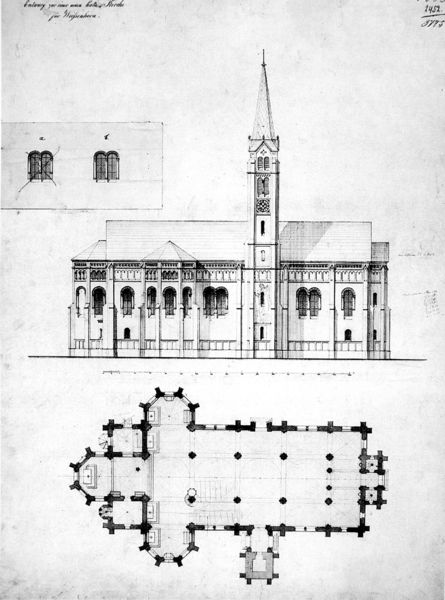
Titel: Mariä Himmelfahrt, Weißenhorn, Aufriss und Grundriss
Künstler: August von Voit
Standort: München
Institution: Architekturmuseum der Technischen Universität
Schlagwörter: dunkel, flügel, gott, schatten, kirchturm, fenster, grau, hell, licht, pfeiler, schwarz, skizze, säule, säulen, tür, weiss, zeichnung, dach, gebäude, haus, alt, architektur, bibel, sockel, spitze, bild, signatur, kirche, schlank, decke, england, frontal, gotik, renaissance, turm, turmspitze, vorbau, schiff, schiffe, schrift, papier, modell, ansicht, bogen, fassade, italien, türen, last, mauer, grafik, linien, backstein, türe, sigantur, rundbogen, joche, spitz, steif, detail, schmal, seitenansicht, uhr, stil, model, hoch, kirchen, bögen, wände, eingang, gewölbe, burg, glaube, glockenturm, kirchenturm, kreuz, türmchen, türme, palast, rundfenster, dom, linie, draufsicht, denkmal, schlicht, schnitt, schwarz-weiss, radierung, stich, seite, text, beschriftung, bleistift, helm, beten, gebet, entwurf, altar, hauptschiff, kathedrale, langhaus, fries, portal, kirchenschiff, gesims, mittelschiff, glocke, dreischiffig, gotisch, obergaden, querhaus, rosette, seitenschiff, spitzbogen, zwerggalerie, mauern, romantisch, portikus, karg, altarraum, apsis, rundbögen, gottesdienst, pastor, priester, romanik, segnen, segnung, florenz, chor, kapelle, frontansicht, historismus, plan, horizontal, ballustrade, konche, abtei, gothik, glauben, joch, klassik, gezeichnet, querschnitt, sakral, bau, abbildung, sakralbau, campanile, kapitel, basilika, historisch, gibel, grundriss, kleeblatt, bauwerk, kreuzgang, lisenen, massstab, aufriss, bauplan, achsensymetrie, architekt, kriche, satteldach, romanisch, annex, polygon, seitenflügel, treppenturm, rundbogenfenster, fundament, apsiden, saalkirche, gebaude, hallenkirche, kapellen, seitenschiffe, vierung, westfassade, bogenfenster, vierungsturm, längsschiff, gliederung, querschiff, westwerk, konchen, gotteshaus, seitenkapellen, treppentürme, giebeldach, spitzdach, grundrisse, bauherr, neogotik, absiss, neugotik, ost, strebepfeiler, biforium, doppelfenster, neoromanik, kruez, kreuzform, architekturplan, rundbogenfries, kirchenfenster, epoche, faltdach, ostchor, fiale, sanktuarium, turmhelm, westturm, aachen, apsiss, lateinisches kreuz, seitenkapelle, chorraum, achen, altäre, apsis vierung, basilikal, basilioka, baslika, blendsäulen, bogenlaibung, britisch, britsich, campanille, chorhaupt, chorkapelle, chortürme, conchen, diforium, doppelbogenfenster, doppelte rundbogenfenster, drei joche, dreikonchenalage, dreikonchenanlage, dreikonchenchor, durchgehendes querschiff, ein turm, einzonig, fingerzeig zum himmel, franösisch, gebundenes system, gotisch plan säulen, gotisches dach, grundriss einer kirche, grundriss eines kirchenschiffs, grundriss eines klosters, kapellenanbau, kappelle, katholizismus, kirchenschifff, kirchr, kirchschiff, kleeblattchor, kompakt, kreuzförmig, kreuzkirche, lichtgaden, mehrstöckig, mitelschiff, nebenchor, niveau, nordlich, ostung, pfeilerkirche, poligonal, polygonaler chor, polygonchor, potal, quadratischer grundrissschemat, quadratischer schematismus, querhausapside, querschigg, radialkappelle, rathausturm, romanische fenster, rominik, rundbogengalerie, sakristei, sankuarium, scheitelkapelle, schuld, scxhiff, seitemschiff, seitenaltrar, seitenaltäre, seitenturm, sockell, spitzturm, spätromanik, staffelchor, strebebögen, stützmauern, trikonchos, vierungsquadrat, westchor, zahnfires, zwillingsfenster, ng, seitensansicht, säulen bögen